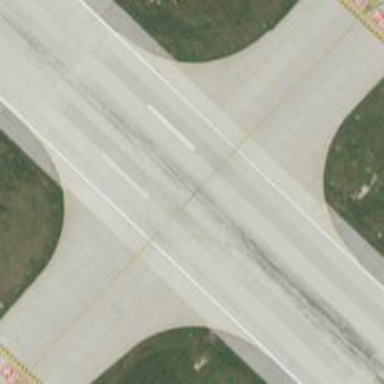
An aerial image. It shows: Runway surface made of asphalt at airport.